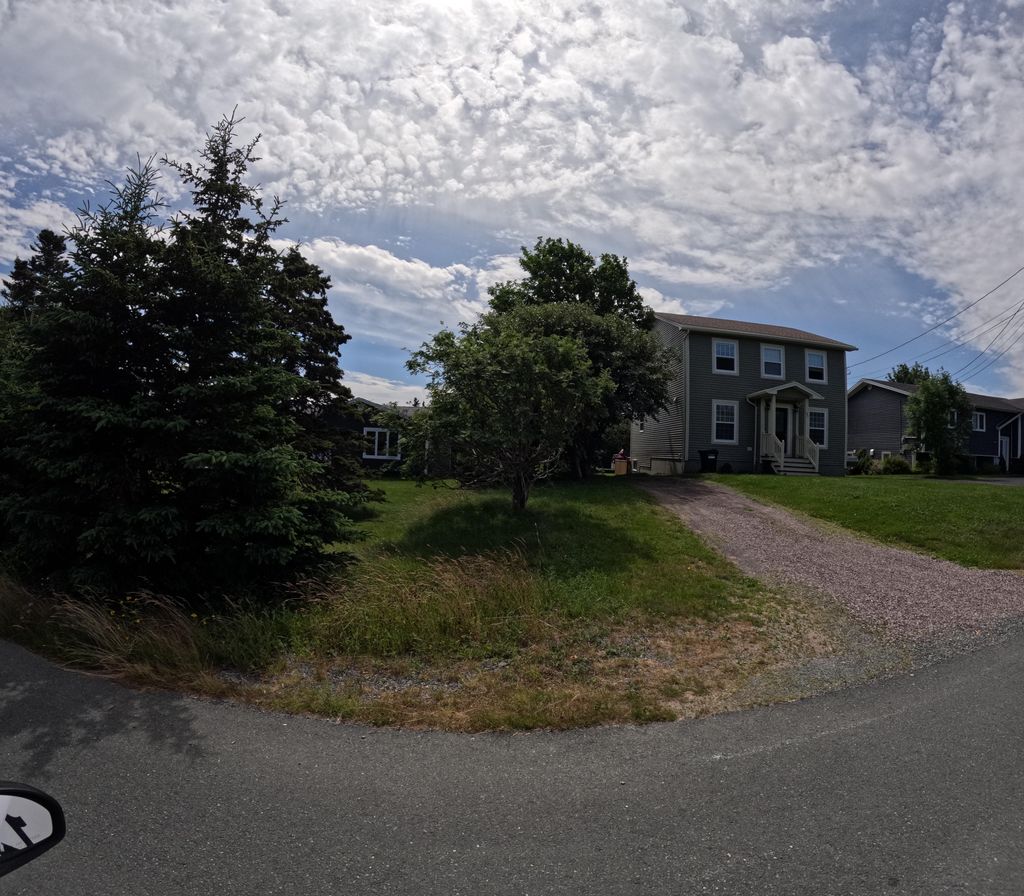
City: st_johns